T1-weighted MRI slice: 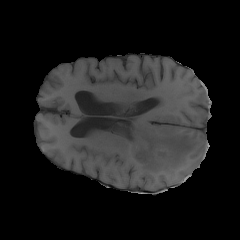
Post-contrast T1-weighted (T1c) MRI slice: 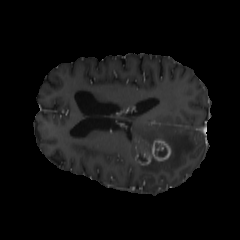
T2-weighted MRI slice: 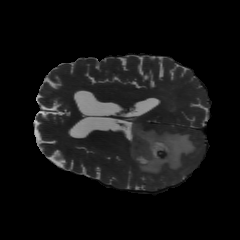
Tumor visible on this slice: yes